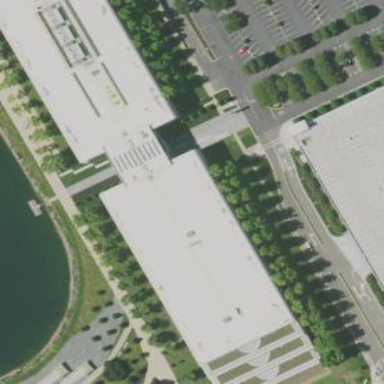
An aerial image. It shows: Office building.